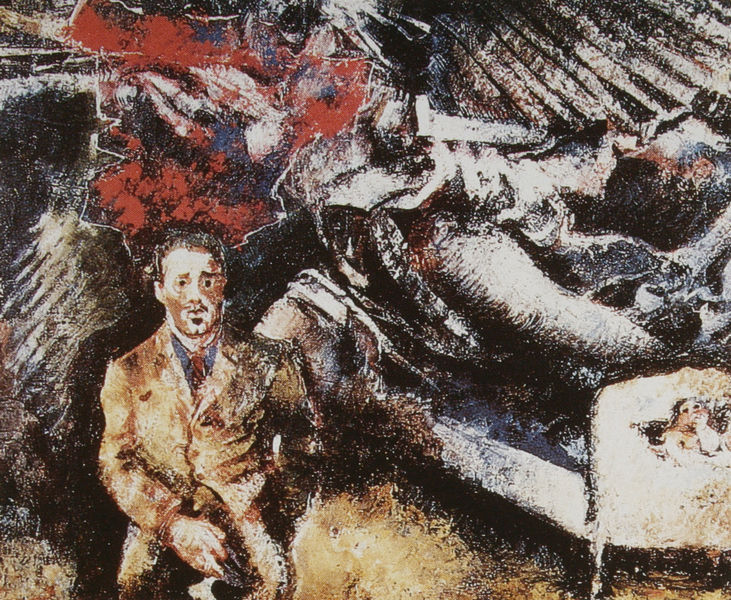
Titel: Fuchs lernt Spanisch
Künstler: Friedl Dicker
Institution: Privatbesitz
Schlagwörter: blau, mann, braun, hintergrund, hut, schwarz, rot, anzug, bart, portrait, kind, chaos, engel, trümmer, bett, selbstporträt, blut, raffael, kadaver, tübke, franz lernt spanisch, mann7